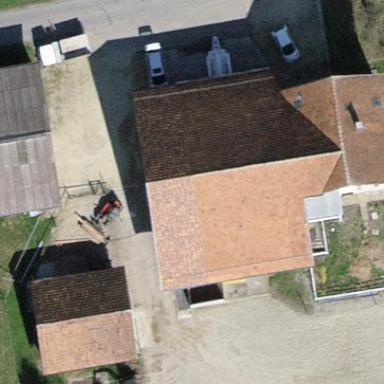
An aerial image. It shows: Farmyard area.